Question: <URL> is the website where we're encountering this issue.... it's on the date selection on the left-hand side in the options panel.
Both Google Charts and Material Icons are rendering on top of the date picker (<URL> as shown below...?? We've changed date pickers and the same thing still happens. Any clue why?

z-index doesn't change anything either, as the date picker doesn't seem to care what its z-index is.
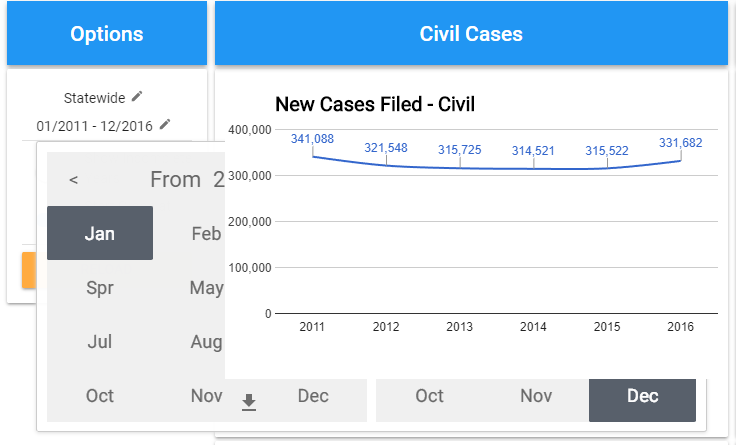
Answer: # THE PROBLEM
The problem is the 'div' with class 'Settings-settings-<PHONE>' which looks like this:
'''
.Settings-settings-<PHONE> {
position: fixed;
}
'''
'position: fixed;' creates a <URL>.
Since there are not more <URL> than:
- '.MuiAppBar-positionFixed-<PHONE>'- '.Settings-settings-<PHONE>'- '.month-picker'
and '.month-picker' is an inner <URL> from '.Settings-settings-<PHONE>' this is causing the problem.
# THE SOLUTION
Easy:
'''
.Settings-settings-<PHONE> {
position: fixed;
z-index: 99; // or any other positive number
}
'''
Because 'position: fixed;' creates a new <URL> but without the 'z-index' property, elements are stacked in order of occurrence.So the svg elements come after than the date picker element and that's why you need to specify the 'z-index' on your 'Settings-settings-<PHONE>' class.
Also you must understand what I mean when I talk about <URL>. So follow the link and read the article.
Hope this helps!